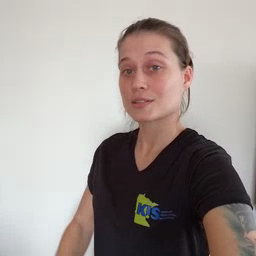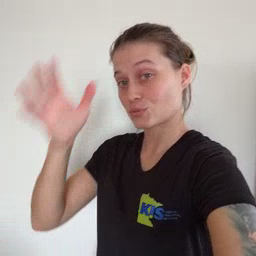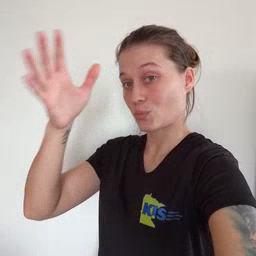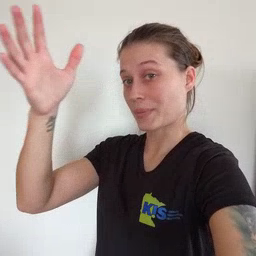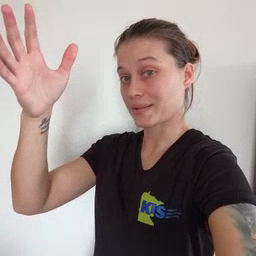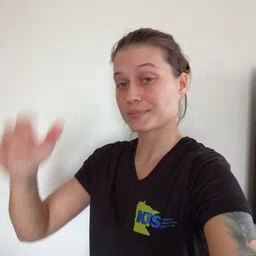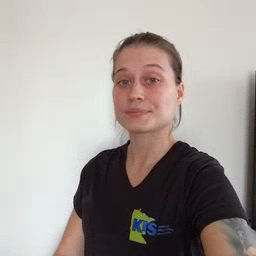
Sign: grandpa